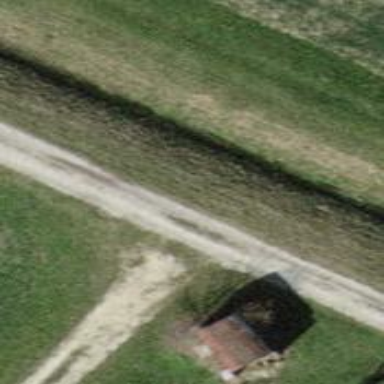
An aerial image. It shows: Gravel track with grade 2 tracktype.